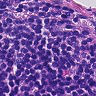
Metastatic tissue present: no